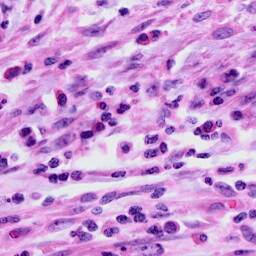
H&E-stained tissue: Cervix